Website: apple
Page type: order-tracking
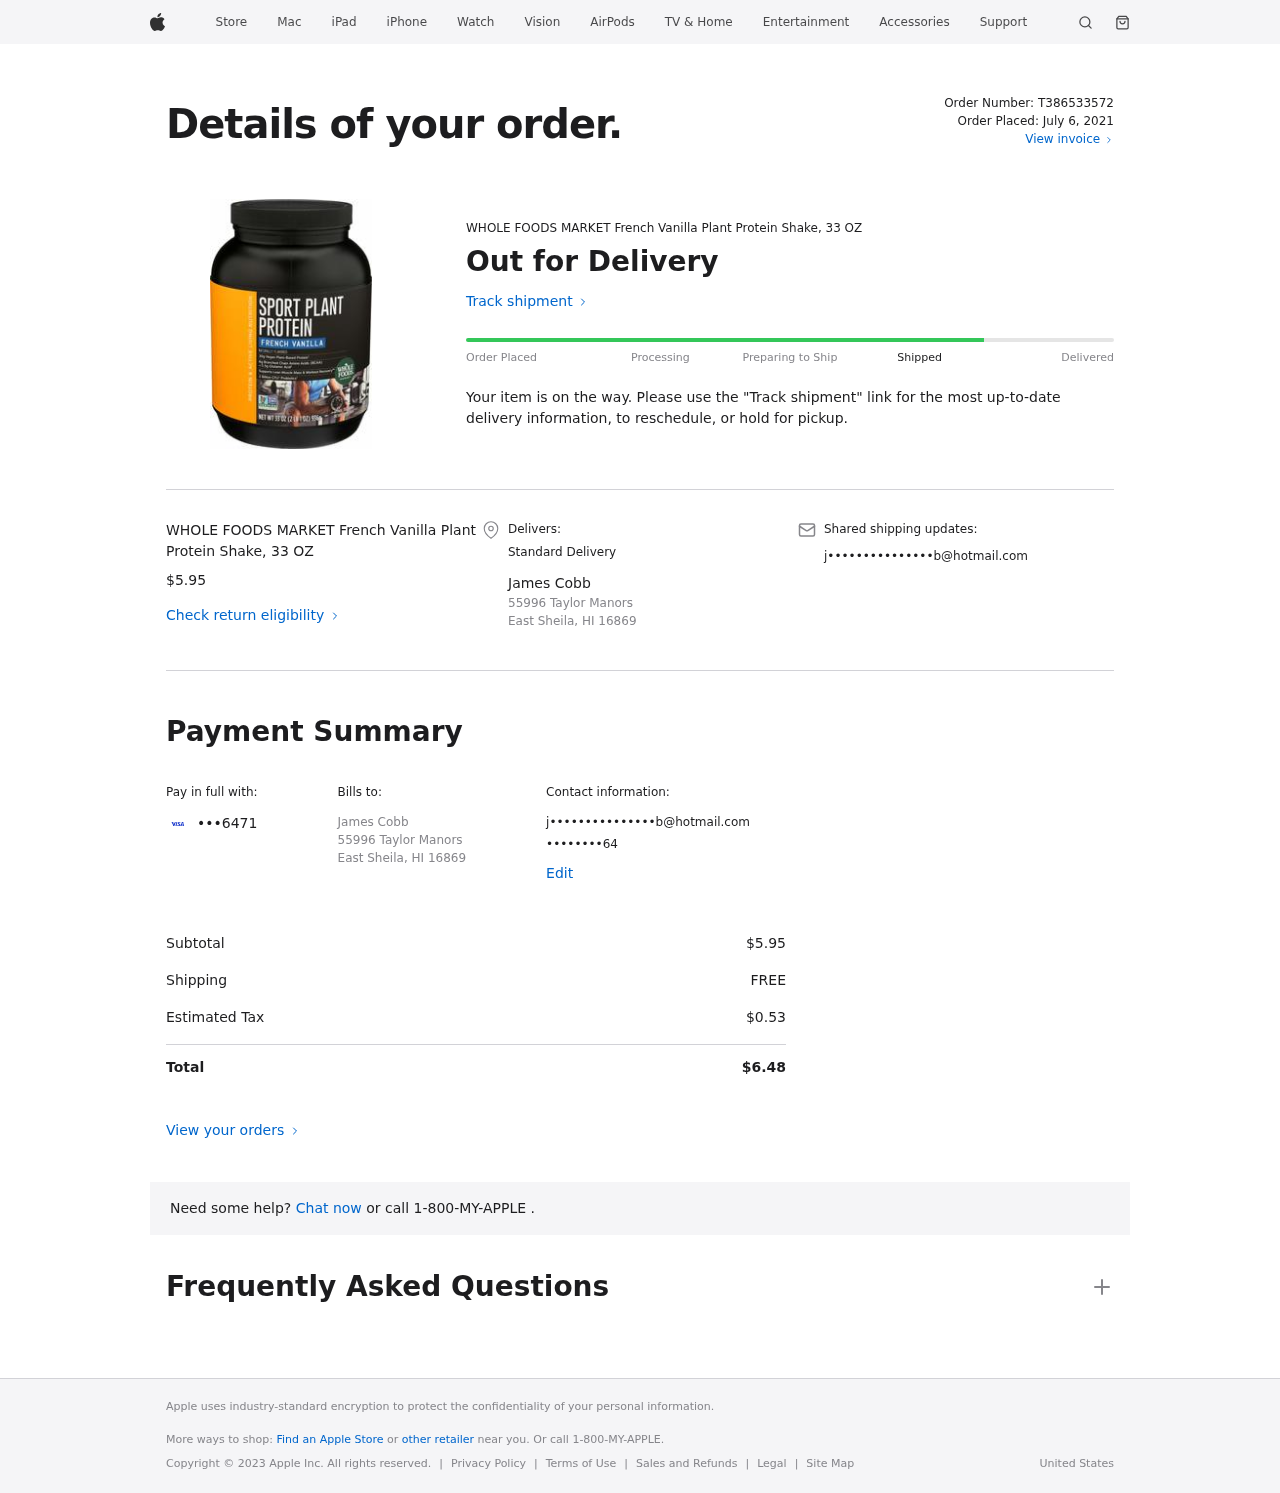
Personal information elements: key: PII_CARD_LAST4
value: •••6471
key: PII_CITY_STATE_ZIP
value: East Sheila, HI 16869
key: PII_EMAIL
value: j•••••••••••••••b@hotmail.com
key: PII_FULLNAME
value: James Cobb
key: PII_PHONE
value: ••••••••64
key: PII_STREET
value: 55996 Taylor Manors
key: PII_FULLNAME2
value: James Cobb
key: PII_STREET2
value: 55996 Taylor Manors
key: PII_CITY_STATE_ZIP2
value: East Sheila, HI 16869
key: PII_EMAIL2
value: j•••••••••••••••b@hotmail.com
Product elements: key: PRODUCT1_NAME
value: WHOLE FOODS MARKET French Vanilla Plant Protein Shake, 33 OZ
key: PRODUCT1_PRICE
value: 5.95
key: PRODUCT1_NAME2
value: WHOLE FOODS MARKET French Vanilla Plant Protein Shake, 33 OZ
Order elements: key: ORDER_ID
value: Order Number: T386533572
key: ORDER_DATE
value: Order Placed: July 6, 2021
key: ORDER_SUBTOTAL
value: $5.95
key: ORDER_SHIPPING_COST
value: FREE
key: ORDER_TAX
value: $0.53
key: ORDER_TOTAL
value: $6.48